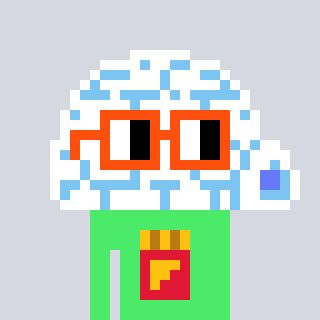
a pixel art character with square orange glasses, a igloo-shaped head and a teal-colored body on a cool background